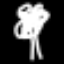
Label: palm tree